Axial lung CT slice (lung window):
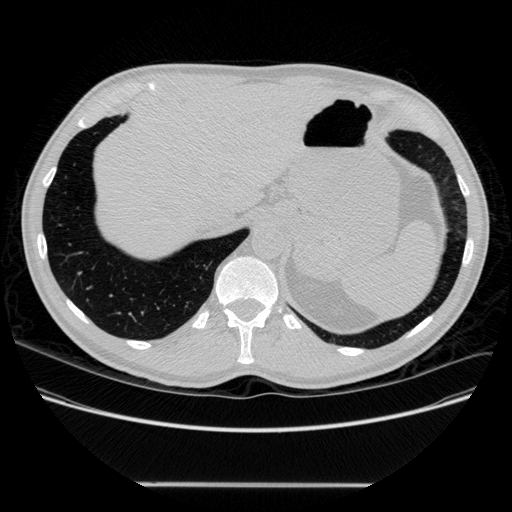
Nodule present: no